Question: '''
;
WITH ranked AS (
SELECT
p.id_price as p_id_price,
p.id_service as p_id_service,
p.name as p_name,
p.name_original as p_name_original,
p.id_producer_country as p_id_producer_country,
p.id_firm as p_id_firm,
f.name as f_name,
f.address as f_address,
f.phone as f_phone,
city.name as city_name,
pc.name as pc_name,
ROW_NUMBER() OVER (
PARTITION BY p.id_firm
ORDER BY
CASE -- this criterion puts matching products before non-matching ones
WHEN p.name like '%test%' COLLATE SQL_Latin1_General_Cp1251_CI_AS
THEN 1 ELSE 2
END,
p.id_price -- you may use any sorting criteria at this point,
-- just ensure it makes the results predictable
) AS rnk
FROM Price p
left join Firm f
on f.id_service=p.id_service
AND f.id_city=p.id_city
AND f.id_firm=p.id_firm
left join City city
on city.id_city = p.id_city
left join Producer_country pc
on pc.id_producer_country = p.id_producer_country
WHERE p.id_city='73041'
AND p.include='1'
AND p.blocked='0'
AND f.blocked='0'
AND ( f.name like '%test%' COLLATE SQL_Latin1_General_Cp1251_CI_AS
OR p.name like '%test%' COLLATE SQL_Latin1_General_Cp1251_CI_AS )
)
SELECT *
FROM ranked
WHERE rnk = 1
ORDER BY CASE WHEN f_name LIKE '%$..' THEN 0 ELSE 1 END,
f_name
;
'''

<URL>
Why didn't the 'ORDER BY' behave as expected?
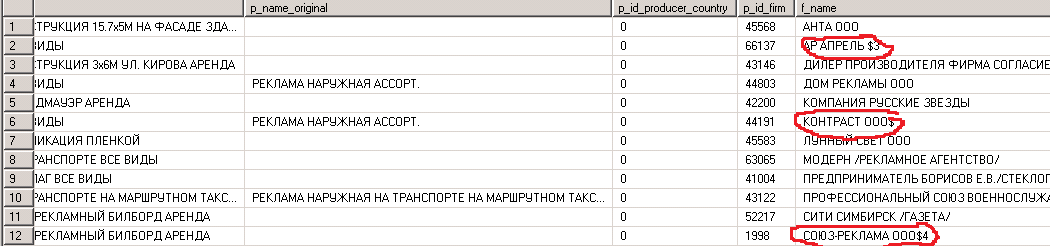
Answer: After discussing further, realized that we need to sort the same string in two ways. First if it has a '$' character at all then second by the string present after a '$' character. Given that the 'ORDER BY' would be:
'''
ORDER BY
CASE WHEN f_name LIKE '%$%' THEN 0 ELSE 1 END,
SUBSTRING (name ,CHARINDEX('$' , name)+1, (LEN(name)) - CHARINDEX('$', name) ASC
'''